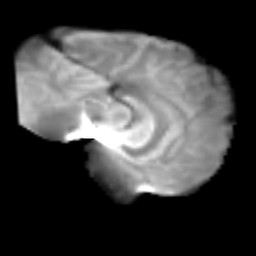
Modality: T2w
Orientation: sagittal
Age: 22
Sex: female
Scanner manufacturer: siemens
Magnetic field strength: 3 T
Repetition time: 2.3 s
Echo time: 0.085 s